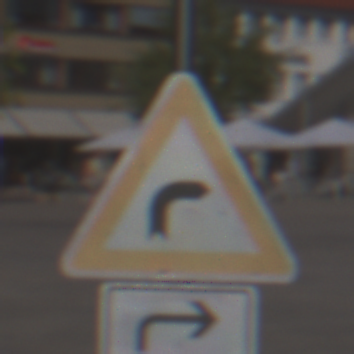
Verkehrszeichen: KurveRechts
Zusatzzeichen unten: RichtungsangabeDurchPfeile5
Umgebung: Outdoor, Urban
Tageszeit: MorningAfternoon
Wetter: Clear
Licht: Natural
Jahreszeit: NotSpecified
Kontrast: HighContrast